Question: I would like to make something like this work with entity framework:
'''
db.Customers.OrderBy(c => c.MoneySpent/c.OrdersPlaced)
'''
without having to put any sort of divide by zero protection like this:
'''
db.Customers.OrderBy(c => c.OrdersPlaced == 0 ? 0.0 : c.MoneySpent/c.OrdersPlaced)
'''
In order to do that, I tried a couple of things, but the closest I got was to solving the problem was to disable 'ARITHABORT' and 'ANSI_WARNINGS', which I did in my context's constructor:
'''
public class DatabaseContext : DbContext
{
static DatabaseContext()
{
Database.SetInitializer<DatabaseContext>(null);
}
public DatabaseContext()
: base("Name=DatabaseContext")
{
Database.ExecuteSqlCommand("SET ANSI_DEFAULTS OFF");
Database.ExecuteSqlCommand("SET ARITHABORT OFF");
Database.ExecuteSqlCommand("SET ANSI_WARNINGS OFF");
}
// Tables that can be queried directly
public DbSet<Customer> Customers { get; set; }
}
'''
When I then try to get the results from my Web API controller, I still get the following error:
'''
...failed to serialize the response body for content type 'application/json...
InnerException: Divide by zero error encountered...
'''
When I take a look at what's going on with the SQL Server Profiler, it seems as though 'ANSI_WARNINGS' is reset to 'ON' whenever a new query is made.

Is there a way to perhaps change the default value of 'ANSI_WARNINGS' so that it stays 'OFF' between queries?
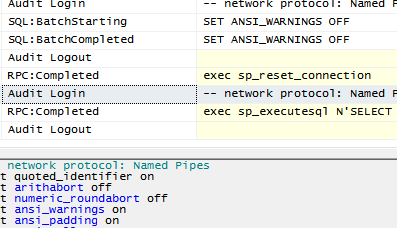
Answer: I think your problem is that the scope of the 'ARITHABORT' and 'ANSI_WARNINGS' commands is limited to the transaction.
> Starting with EF6 'Database.ExecuteSqlCommand()' by default will wrap
the command in a transaction if one was not already present
You will either have to set the database default - (and accept all the implications that might have!)
> You can use the user options option of sp_configure to set the default
setting for ANSI_WARNINGS for all connections to the server. For more
information, <URL>.
Or you will have to manage your own connection/transaction using EF6's <URL>
Either way it seems like a lot of work to avoid coding for divide by zero....
References:
<URL>
<URL>